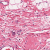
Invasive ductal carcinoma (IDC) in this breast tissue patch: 0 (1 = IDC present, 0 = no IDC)